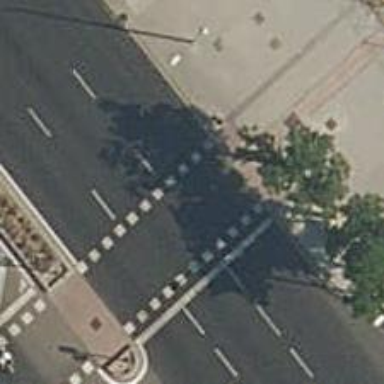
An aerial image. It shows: Zebra crossing with traffic signals. The crossing is marked by traffic lights.